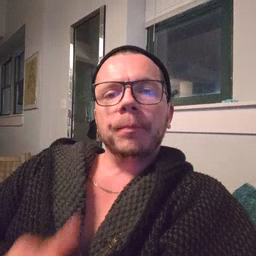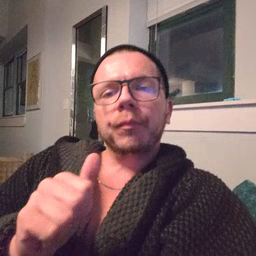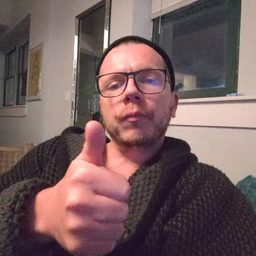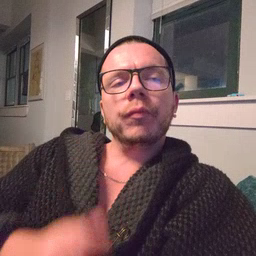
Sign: yourself